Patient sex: F
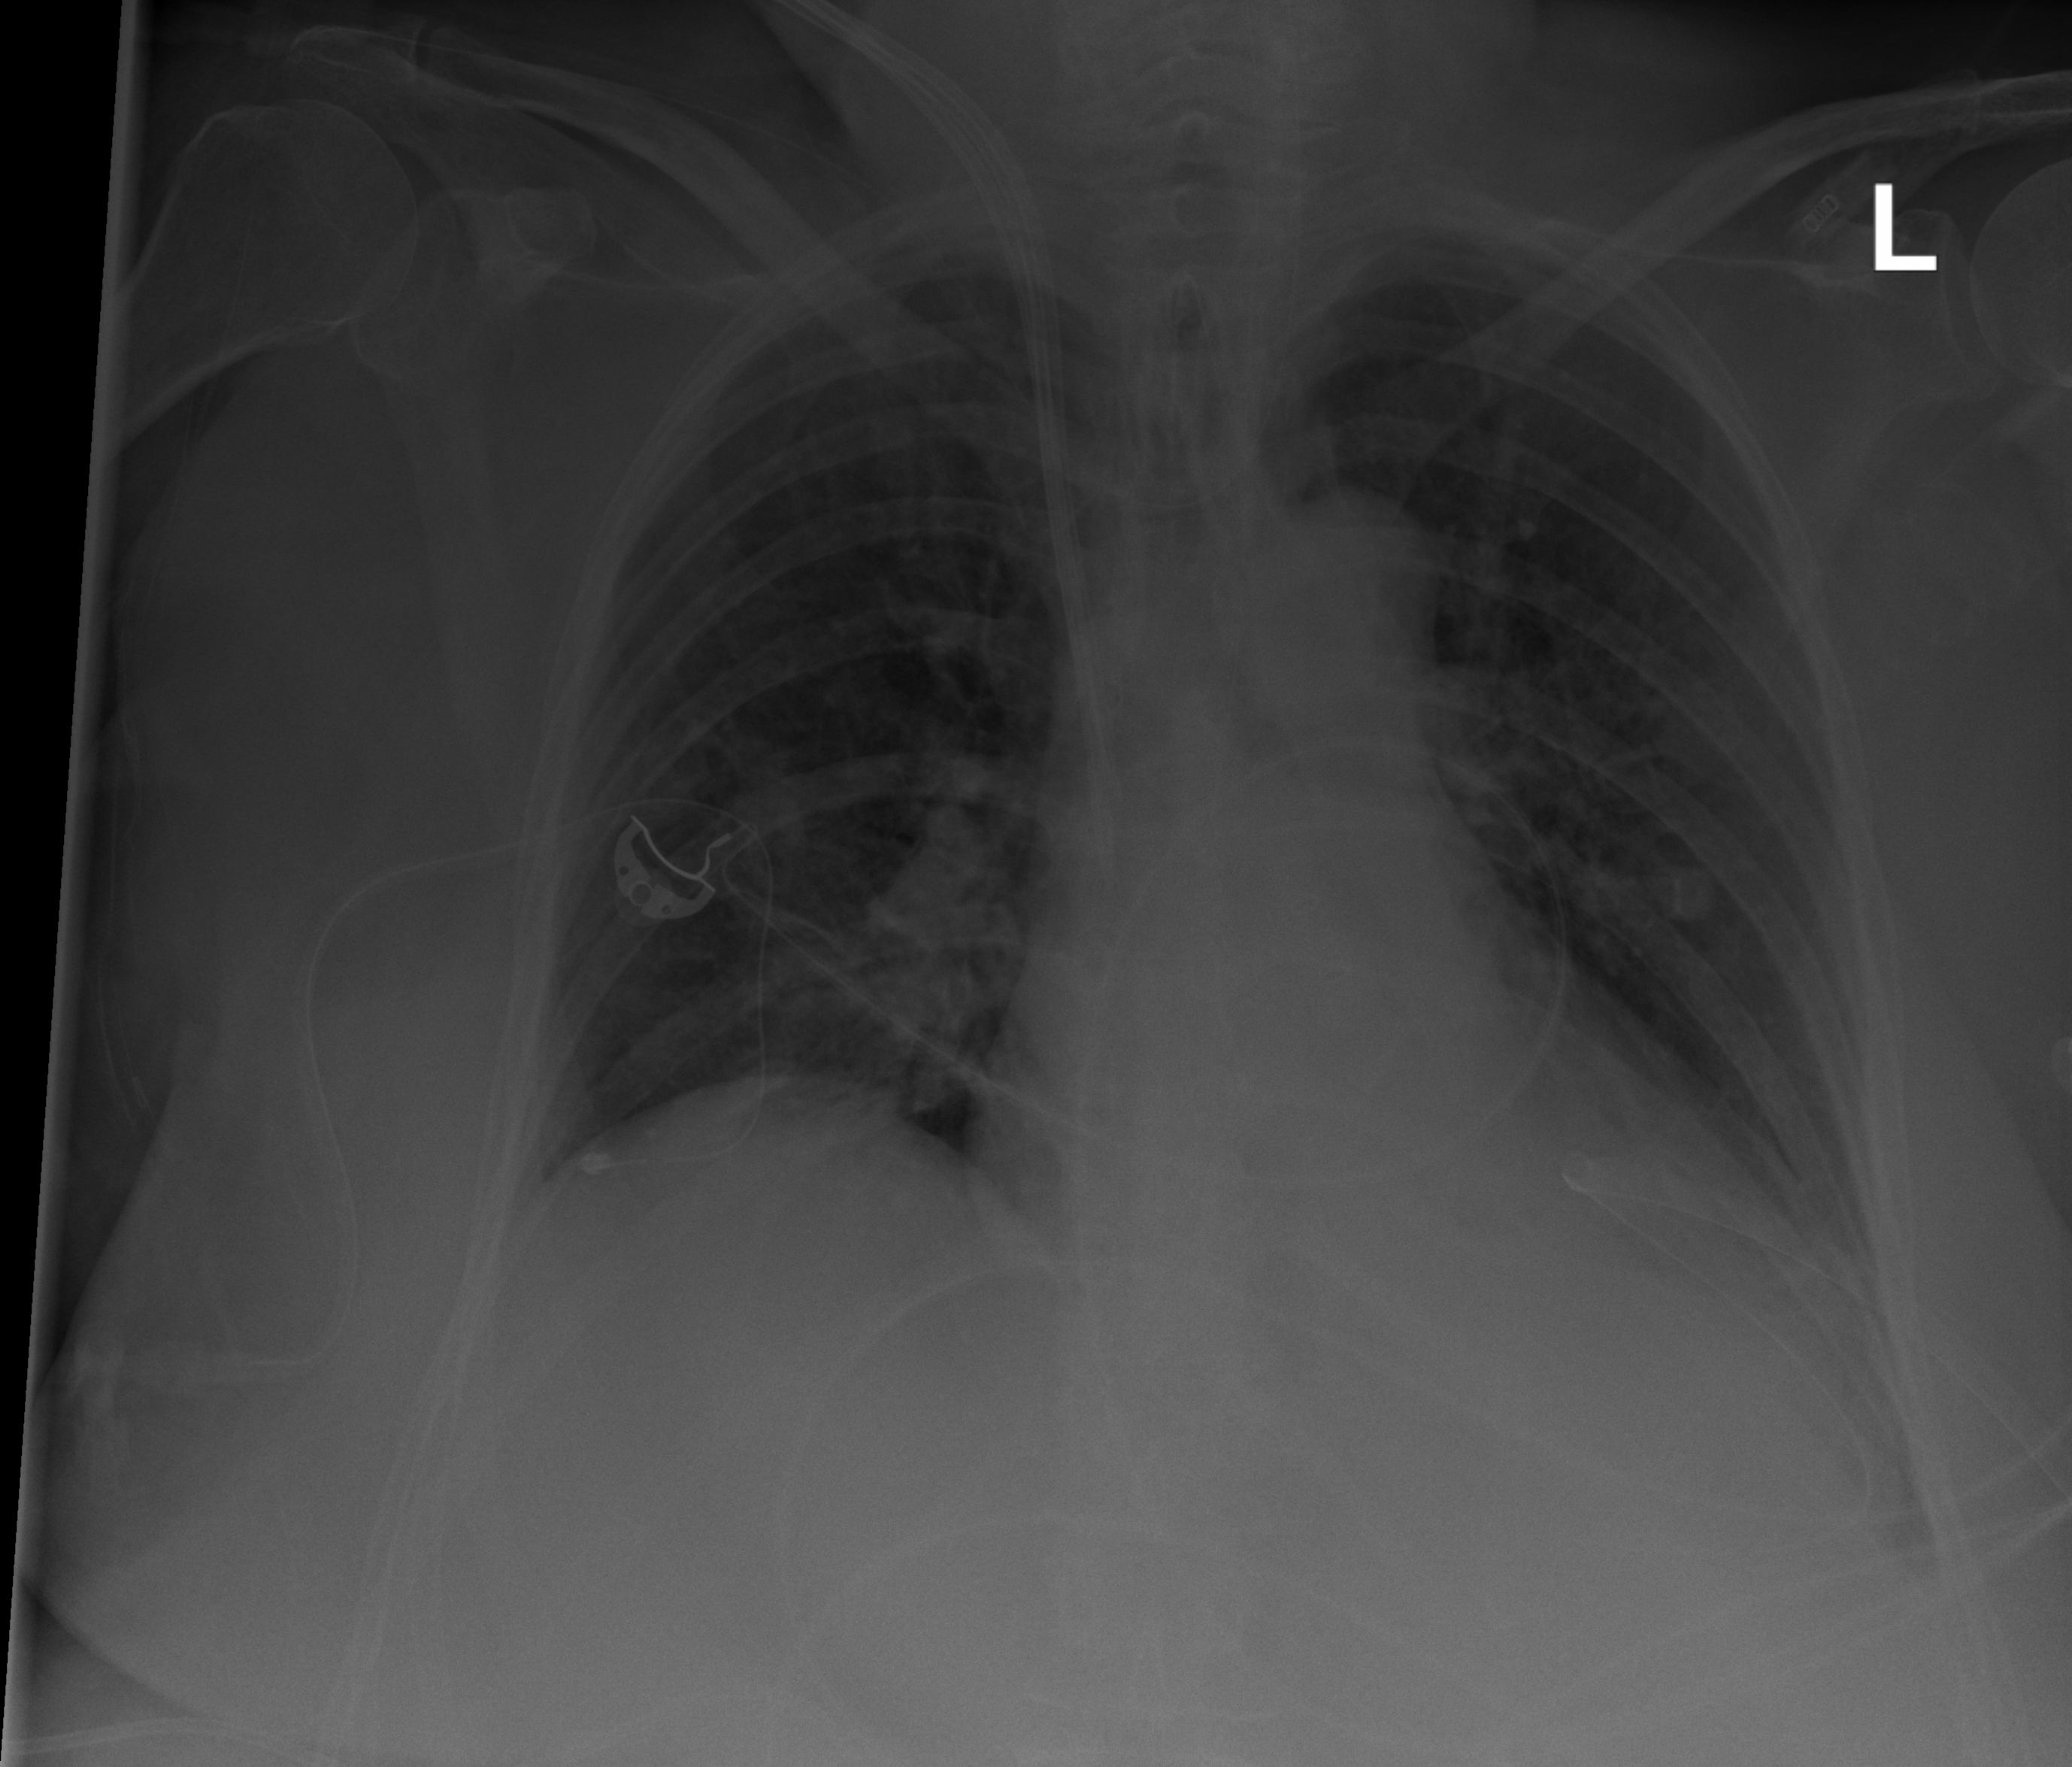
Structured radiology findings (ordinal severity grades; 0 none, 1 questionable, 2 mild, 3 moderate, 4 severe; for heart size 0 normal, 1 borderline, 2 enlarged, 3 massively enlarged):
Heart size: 2
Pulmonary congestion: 1
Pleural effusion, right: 0
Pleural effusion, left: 2
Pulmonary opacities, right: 0
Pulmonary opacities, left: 0
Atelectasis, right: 1
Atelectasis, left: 2